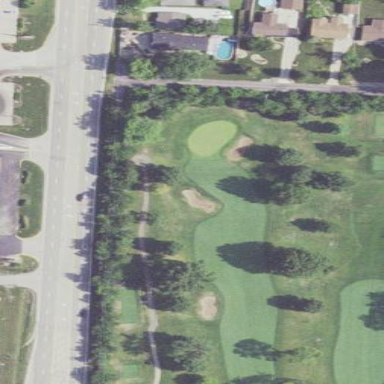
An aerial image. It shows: Grassy area designated as golf fairway.